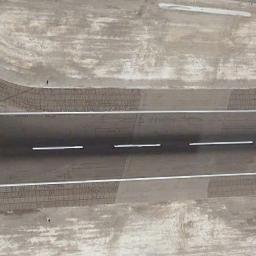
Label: runway